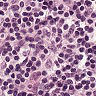
Metastatic tissue present: no